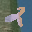
Label: 2